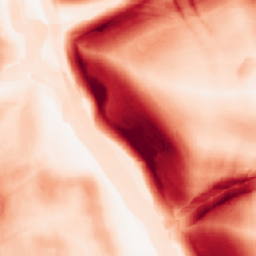
Category: morphological
Decomposition family: morphological_square
Decomposition parameters: operation: gradient
size: 15
Upsampling method: area
Upsampling parameters: scale: 4
Upsampling scale: 4